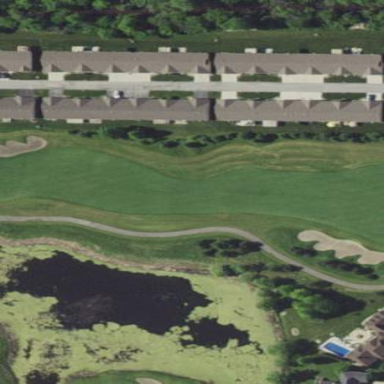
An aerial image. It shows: Golf fairway surrounded by grass.